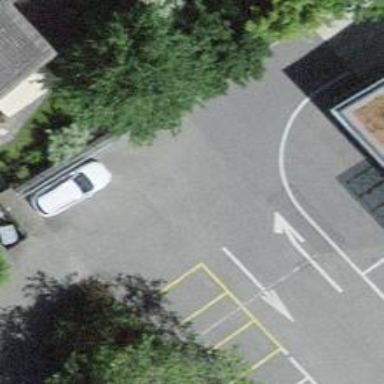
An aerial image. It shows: Concrete parking aisle as service road.